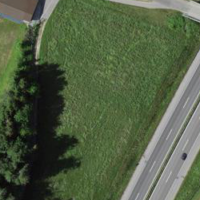
EUNIS habitat code: 57
Species observed at this site:
Podarcis muralis